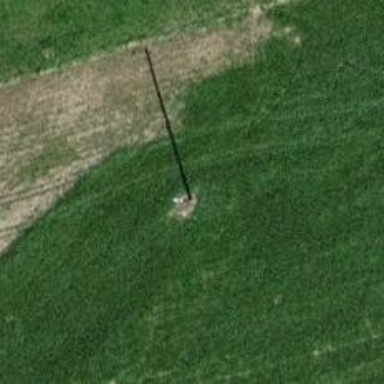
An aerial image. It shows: Minor power line.